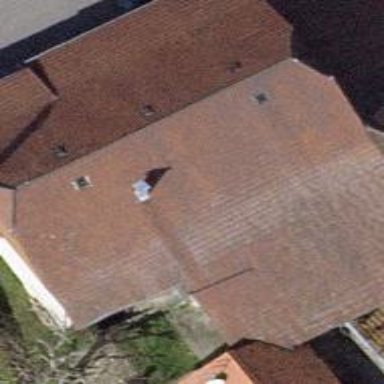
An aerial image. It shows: Farm building.